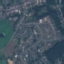
Land use / land cover class: Residential